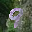
Label: 9